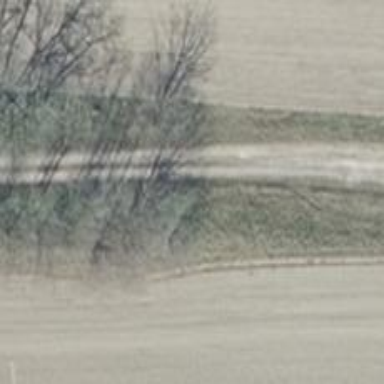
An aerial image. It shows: Row of deciduous broadleaved trees.